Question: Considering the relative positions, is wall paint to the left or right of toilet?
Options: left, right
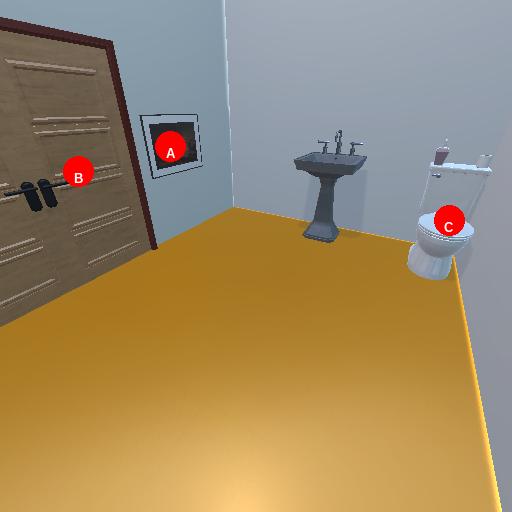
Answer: left